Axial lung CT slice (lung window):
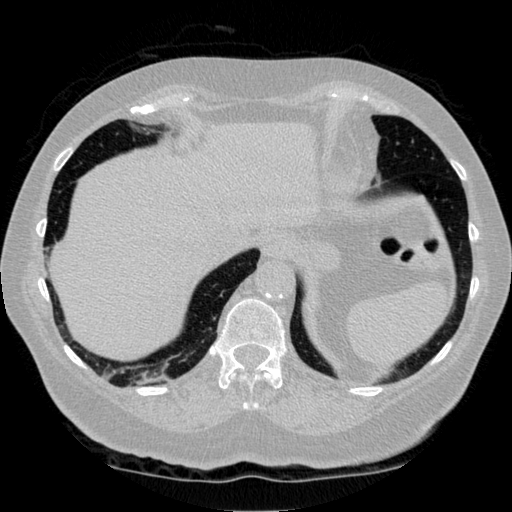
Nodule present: no